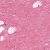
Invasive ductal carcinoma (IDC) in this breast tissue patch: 0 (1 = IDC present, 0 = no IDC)